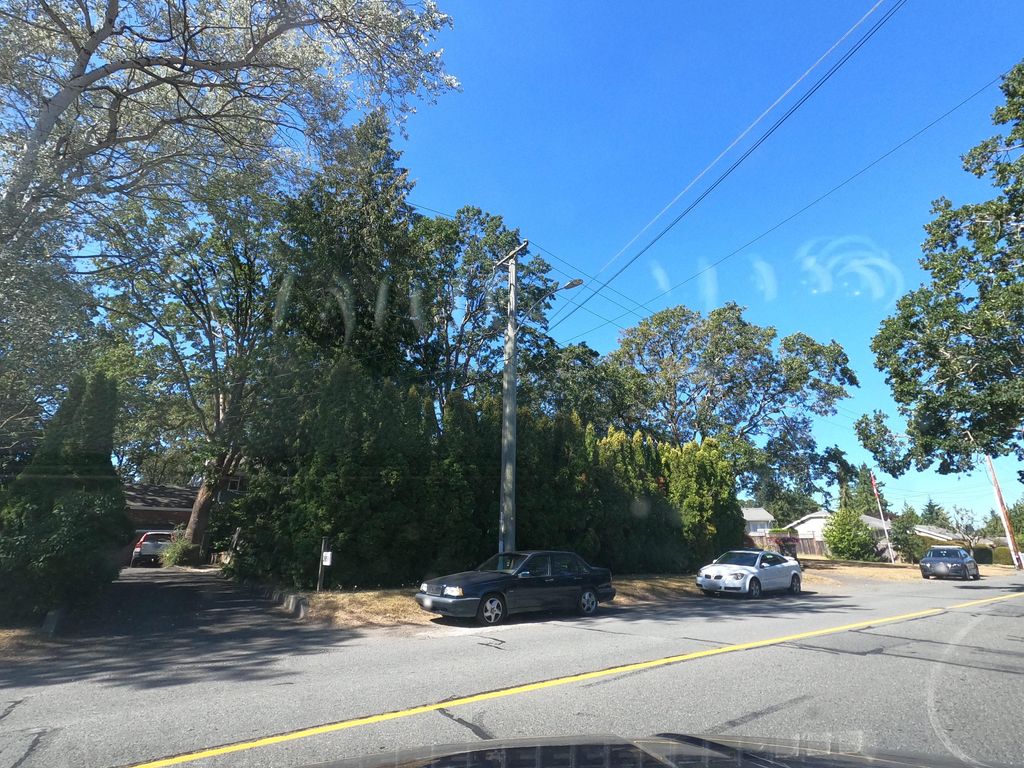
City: victoria